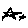
Label: star